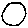
Label: circle